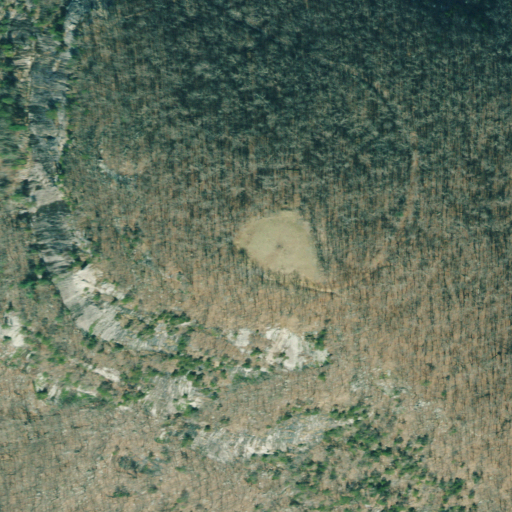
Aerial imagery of mountain in Georgia named Yonah Mountain containing deciduous forest, open development, shrub, and mixed forest